Field crop: maize
Growth stage: 2
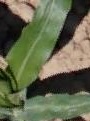
Species: maize